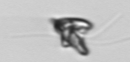
Label: Pyramimonas_longicauda